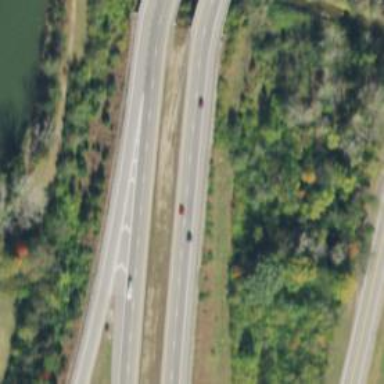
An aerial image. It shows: Trunk highway that serves as motorroad and expressway.